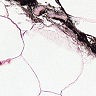
Metastatic tissue present: no